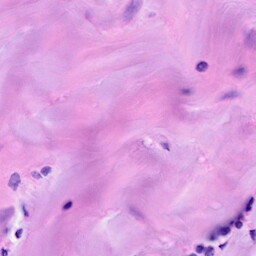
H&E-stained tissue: Breast